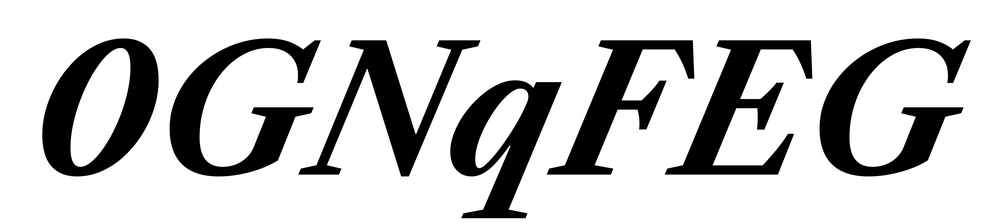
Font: LibreCaslonText-Italic_Bold_Italic